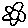
Label: flower